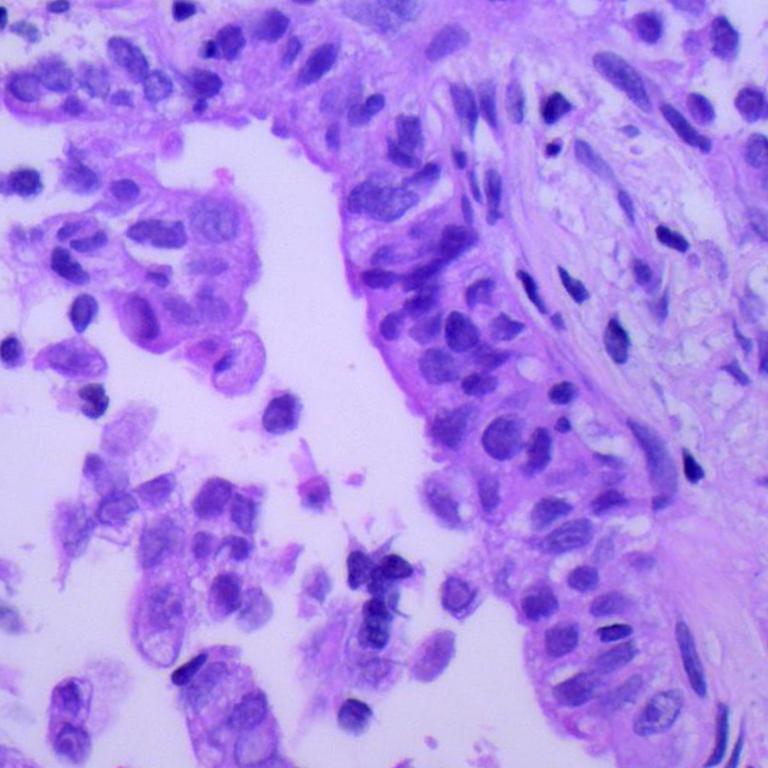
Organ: lung
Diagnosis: adenocarcinomas